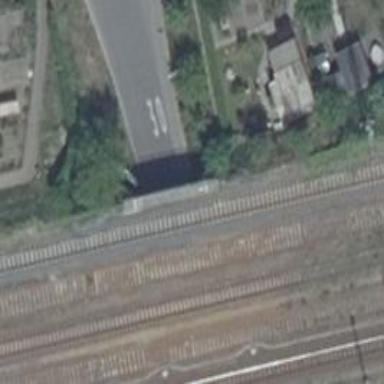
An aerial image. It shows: Abandoned railway bridge.